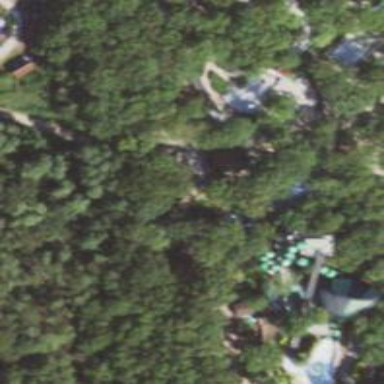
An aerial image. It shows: Bridge leading to water slide attraction.